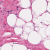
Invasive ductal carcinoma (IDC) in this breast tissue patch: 0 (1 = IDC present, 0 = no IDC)